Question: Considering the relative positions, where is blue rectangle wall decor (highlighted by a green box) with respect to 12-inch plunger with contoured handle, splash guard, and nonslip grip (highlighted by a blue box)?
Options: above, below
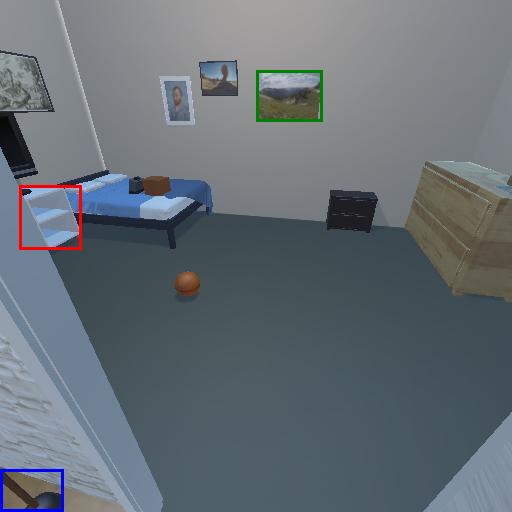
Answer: above